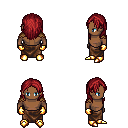
a pixel art fantasy rpg character, male body template, human, dark skin, leather shoulder armor, robe skirt, brunette long hairstyle, gold gloves, gold boots, four views (front, back, left, right), 2x2 character sprite sheet, small pixel art, hard edges, no anti-aliasing